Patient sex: F
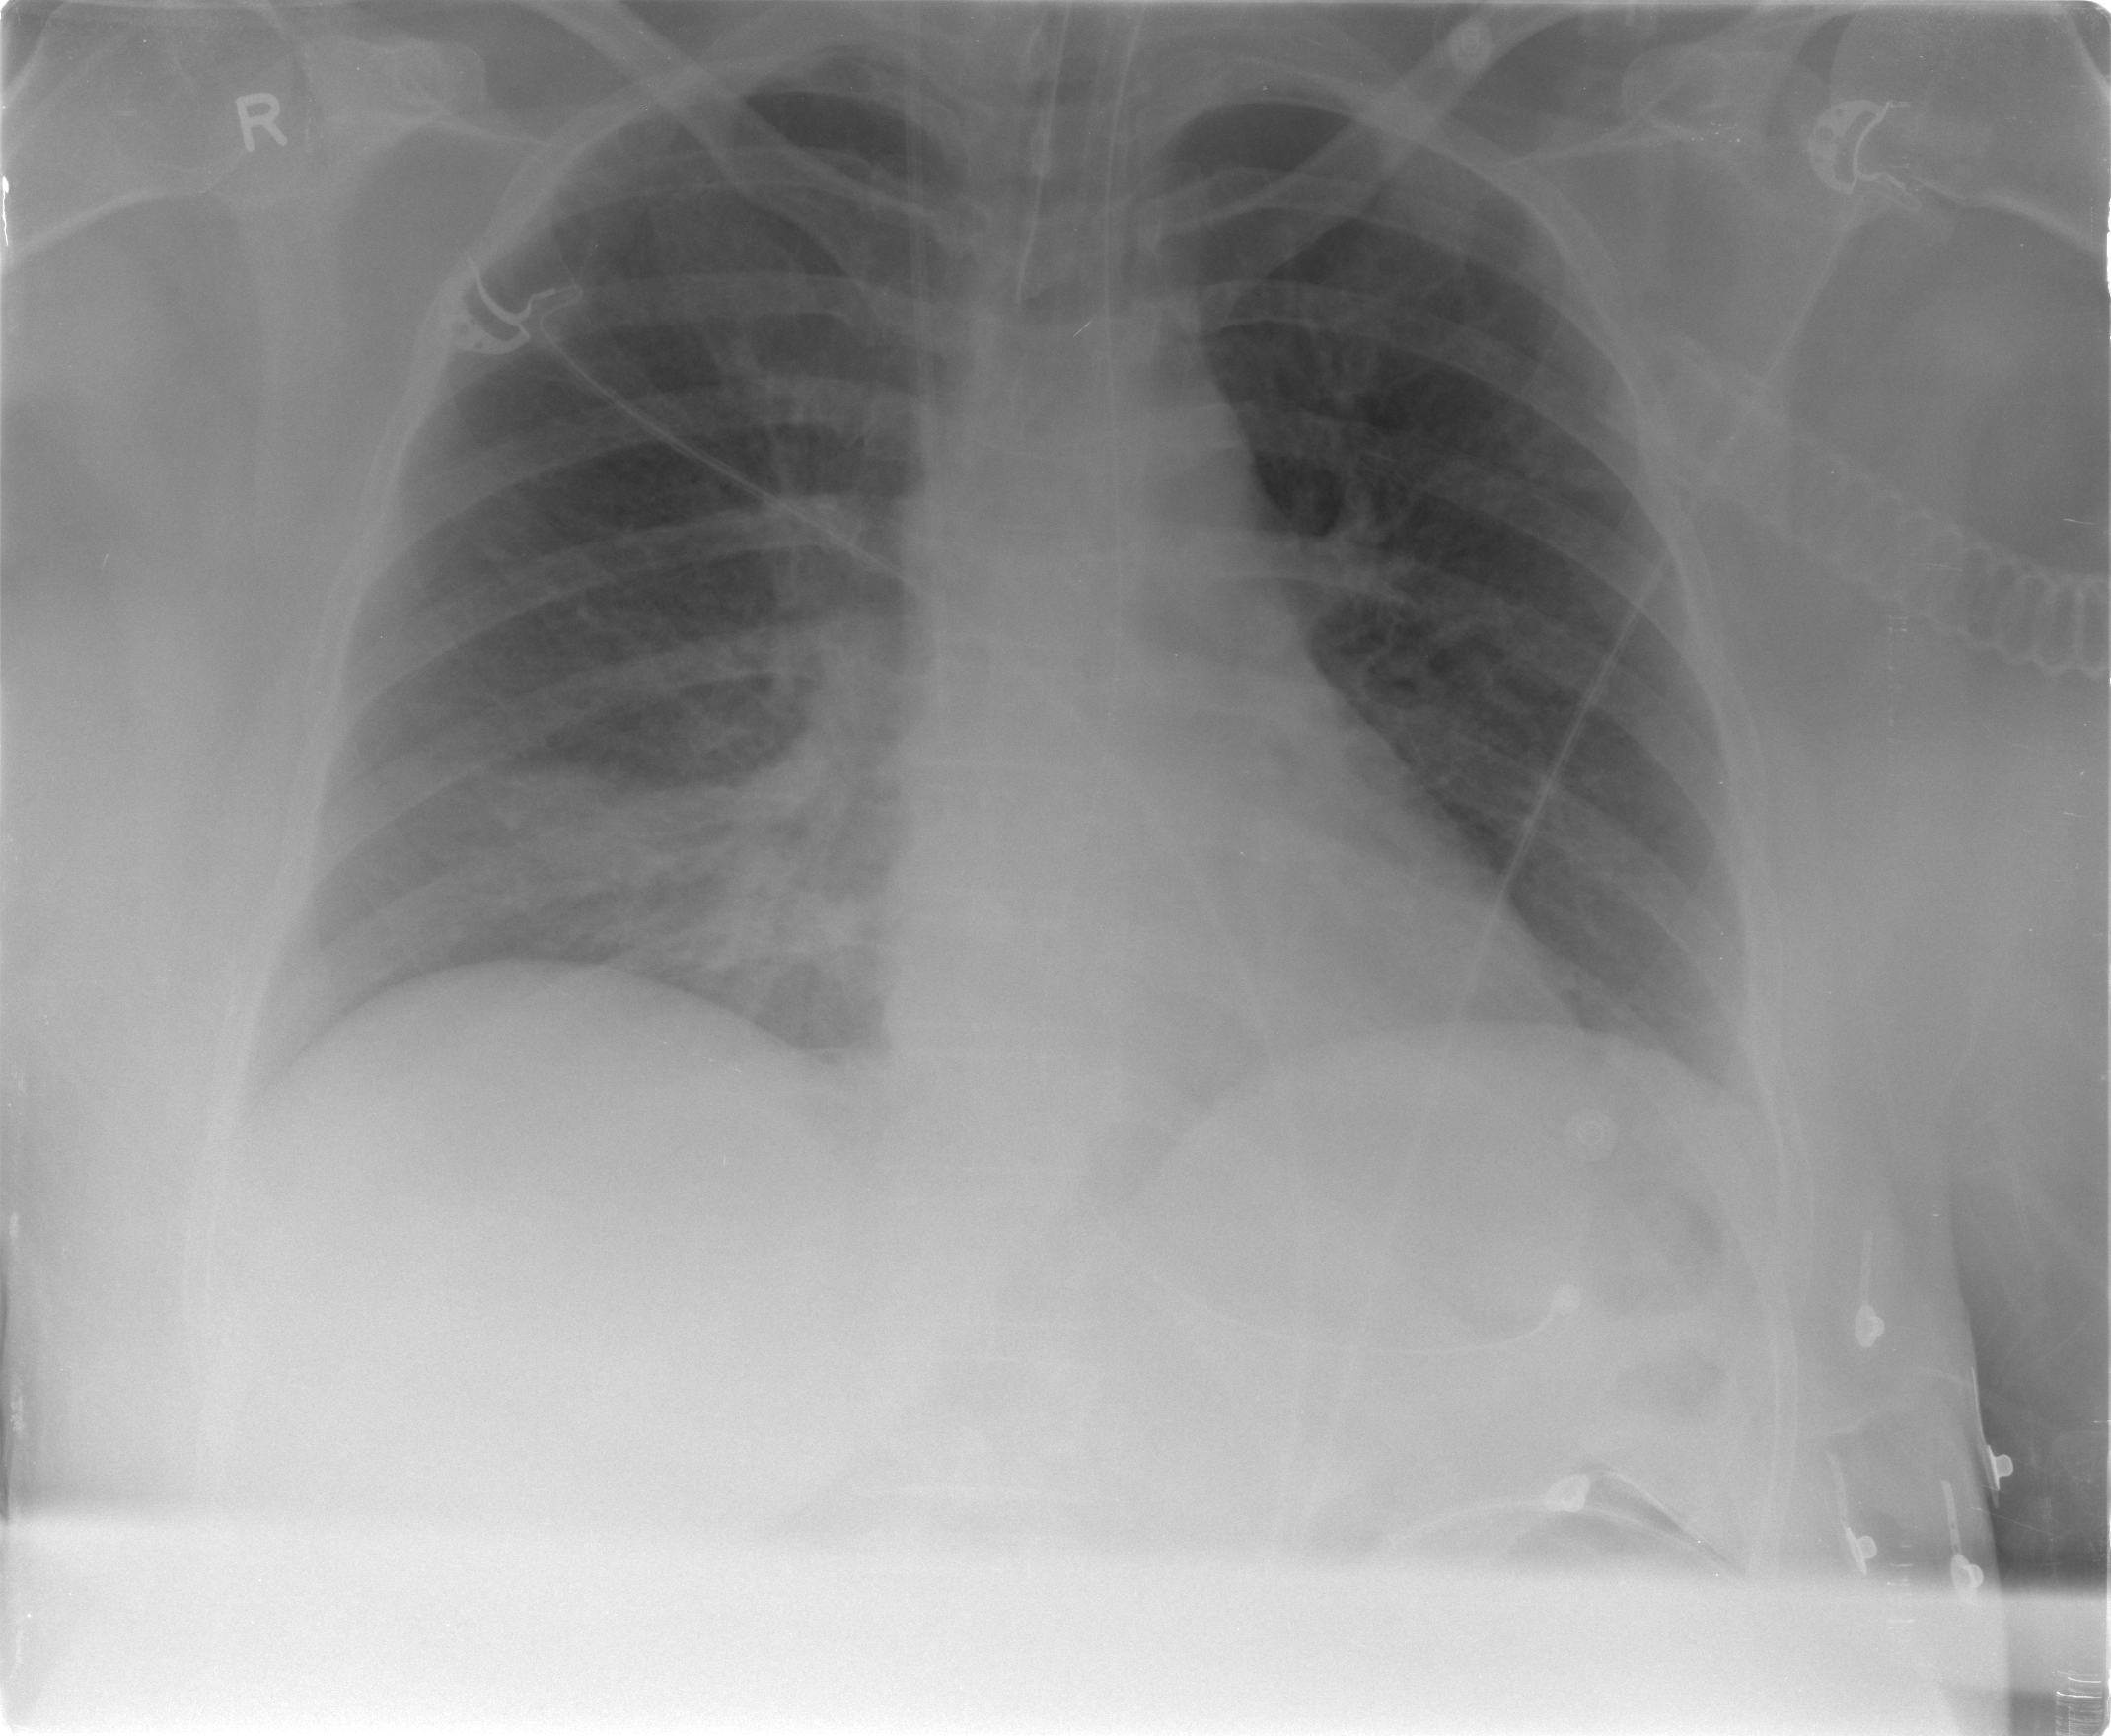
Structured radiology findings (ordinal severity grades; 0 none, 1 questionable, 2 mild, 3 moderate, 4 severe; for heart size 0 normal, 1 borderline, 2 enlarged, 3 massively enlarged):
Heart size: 0
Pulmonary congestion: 2
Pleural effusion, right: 0
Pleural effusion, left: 0
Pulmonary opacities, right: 2
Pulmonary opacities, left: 0
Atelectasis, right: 2
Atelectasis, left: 0